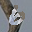
Label: 6